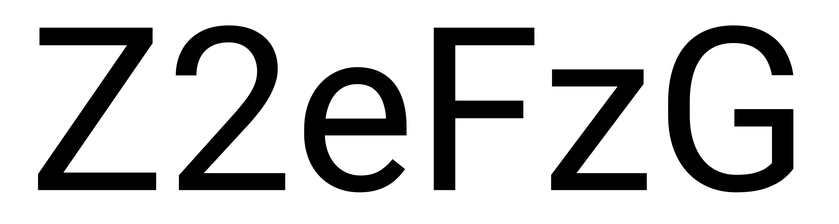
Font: Roboto_Regular